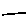
Label: line